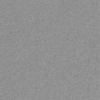
Label: dusty